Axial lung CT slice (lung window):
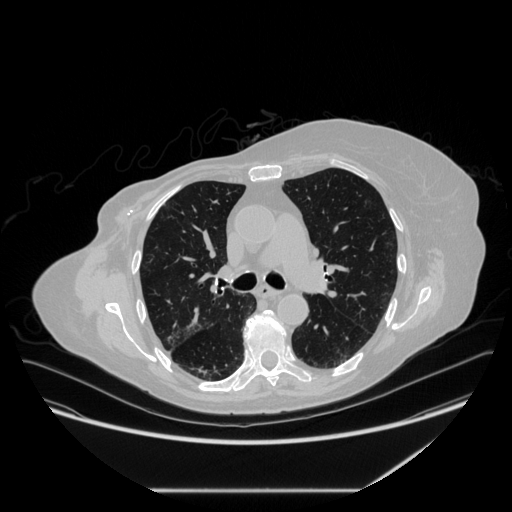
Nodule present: no